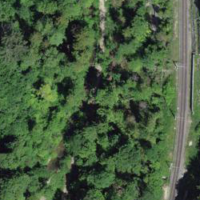
EUNIS habitat code: 41
Species observed at this site:
Silene dioica
Petasites albus